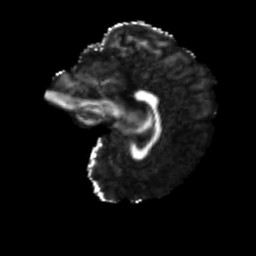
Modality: FA
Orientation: sagittal
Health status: ill
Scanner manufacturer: siemens
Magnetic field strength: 3 T
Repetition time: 6.8 s
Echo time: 0.097 s